Aerial crown-view tile of a tropical tree (Barro Colorado Island, Panama), acquired 20241112:
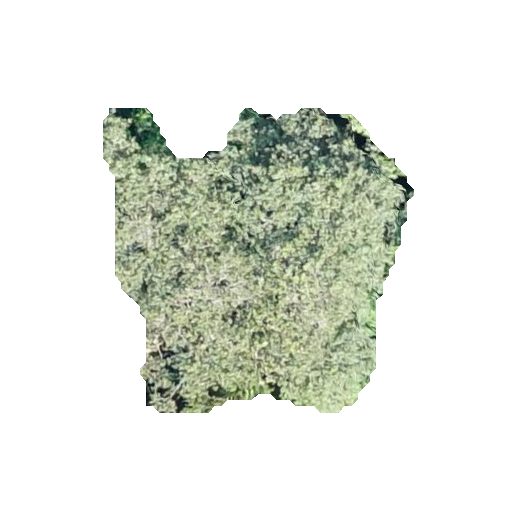
Species: Apeiba membranacea
GBIF accepted scientific name: Apeiba membranacea
Crown area: 112.5 m²